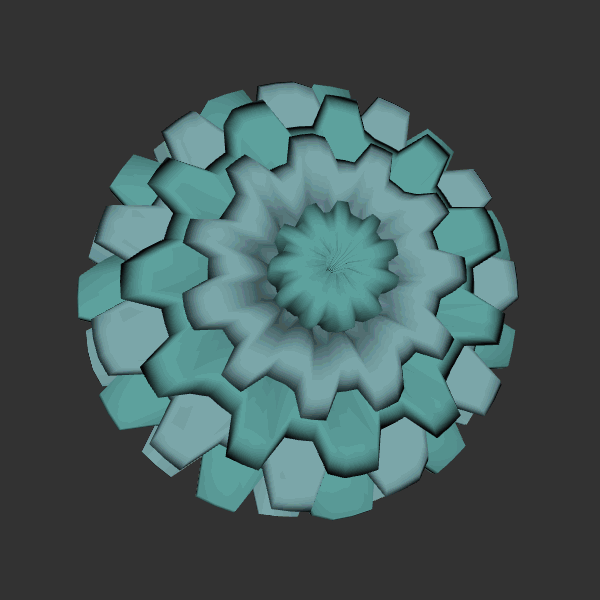
Background: dark